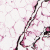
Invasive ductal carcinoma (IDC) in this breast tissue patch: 0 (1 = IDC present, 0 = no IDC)